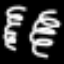
Label: squiggle